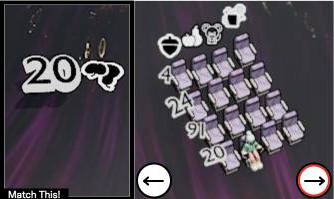
Task: seats
Answer: yes